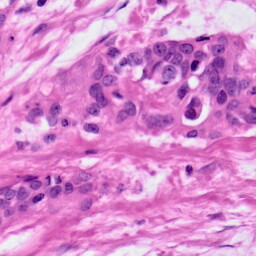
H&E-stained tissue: Ovarian